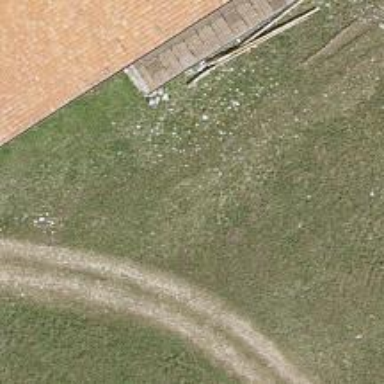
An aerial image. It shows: Grass track with grade5 tracktype.